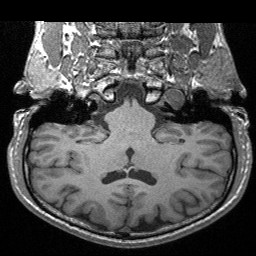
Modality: T1w
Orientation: sagittal